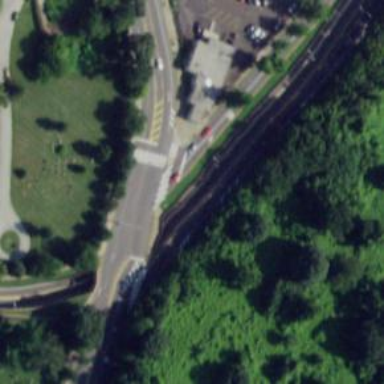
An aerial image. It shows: Uncontrolled zebra crossing on the road.